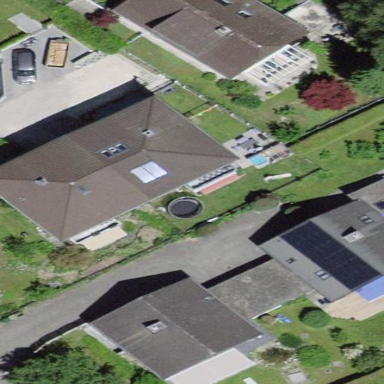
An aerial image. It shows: Building with half-hipped roof.